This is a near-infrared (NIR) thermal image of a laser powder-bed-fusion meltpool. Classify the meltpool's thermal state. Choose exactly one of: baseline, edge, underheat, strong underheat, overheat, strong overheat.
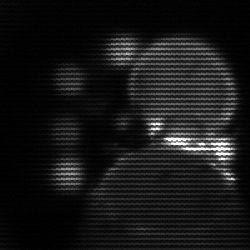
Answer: edge